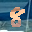
Label: 8